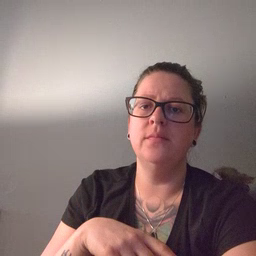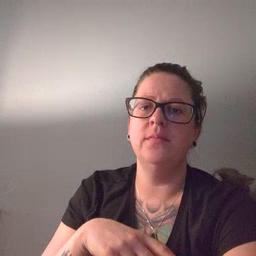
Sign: wake